Current action and preconditions to check: path_clear

Your task: For each precondition in the list above, predict whether it will hold at this action.

Consider the current scene as observed from the mobile robot's camera, and analyze the predicted future states of all dynamic agents (e.g., people, animals, vehicles, or any moving entities) within the NEXT SECOND.

IMPORTANT: Only answer "very likely" if you are absolutely certain—based on strong, clear evidence—that a dynamic agent will violate the precondition in the predicted future state. Do NOT answer "very likely" for unlikely, ambiguous, or low-probability risks.

Ask yourself for each precondition: Is there a high probability, with clear and convincing evidence, that the predicted future states of any dynamic agent will interfere with the predicted future state of the currently executing action within the NEXT SECOND, causing that precondition to fail?

Assess the risk level based on these predictions. Use "likely" or "very likely" if motions create a clear risk of interference.

Use "neutral" or "improbable" if agents are nearby but their predicted paths are clearly diverging or non-conflicting.

Failure Risk Categories: "very improbable", "improbable", "neutral", "likely", "very likely"

Answer Format: Output ONLY the probability_of_failure value from these categories: "very improbable", "improbable", "neutral", "likely", "very likely"

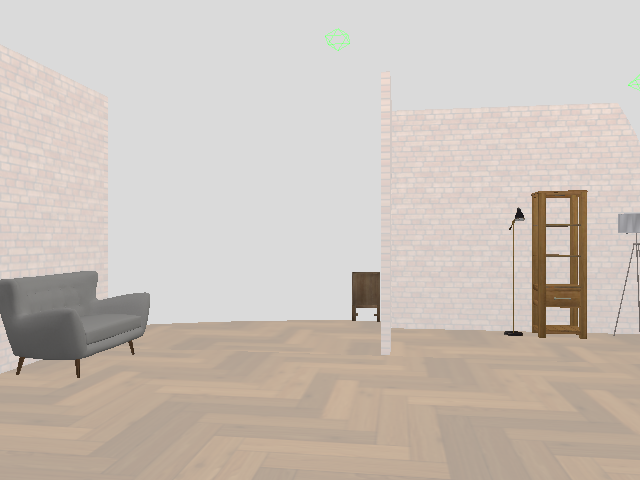

Answer: very improbable